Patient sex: M
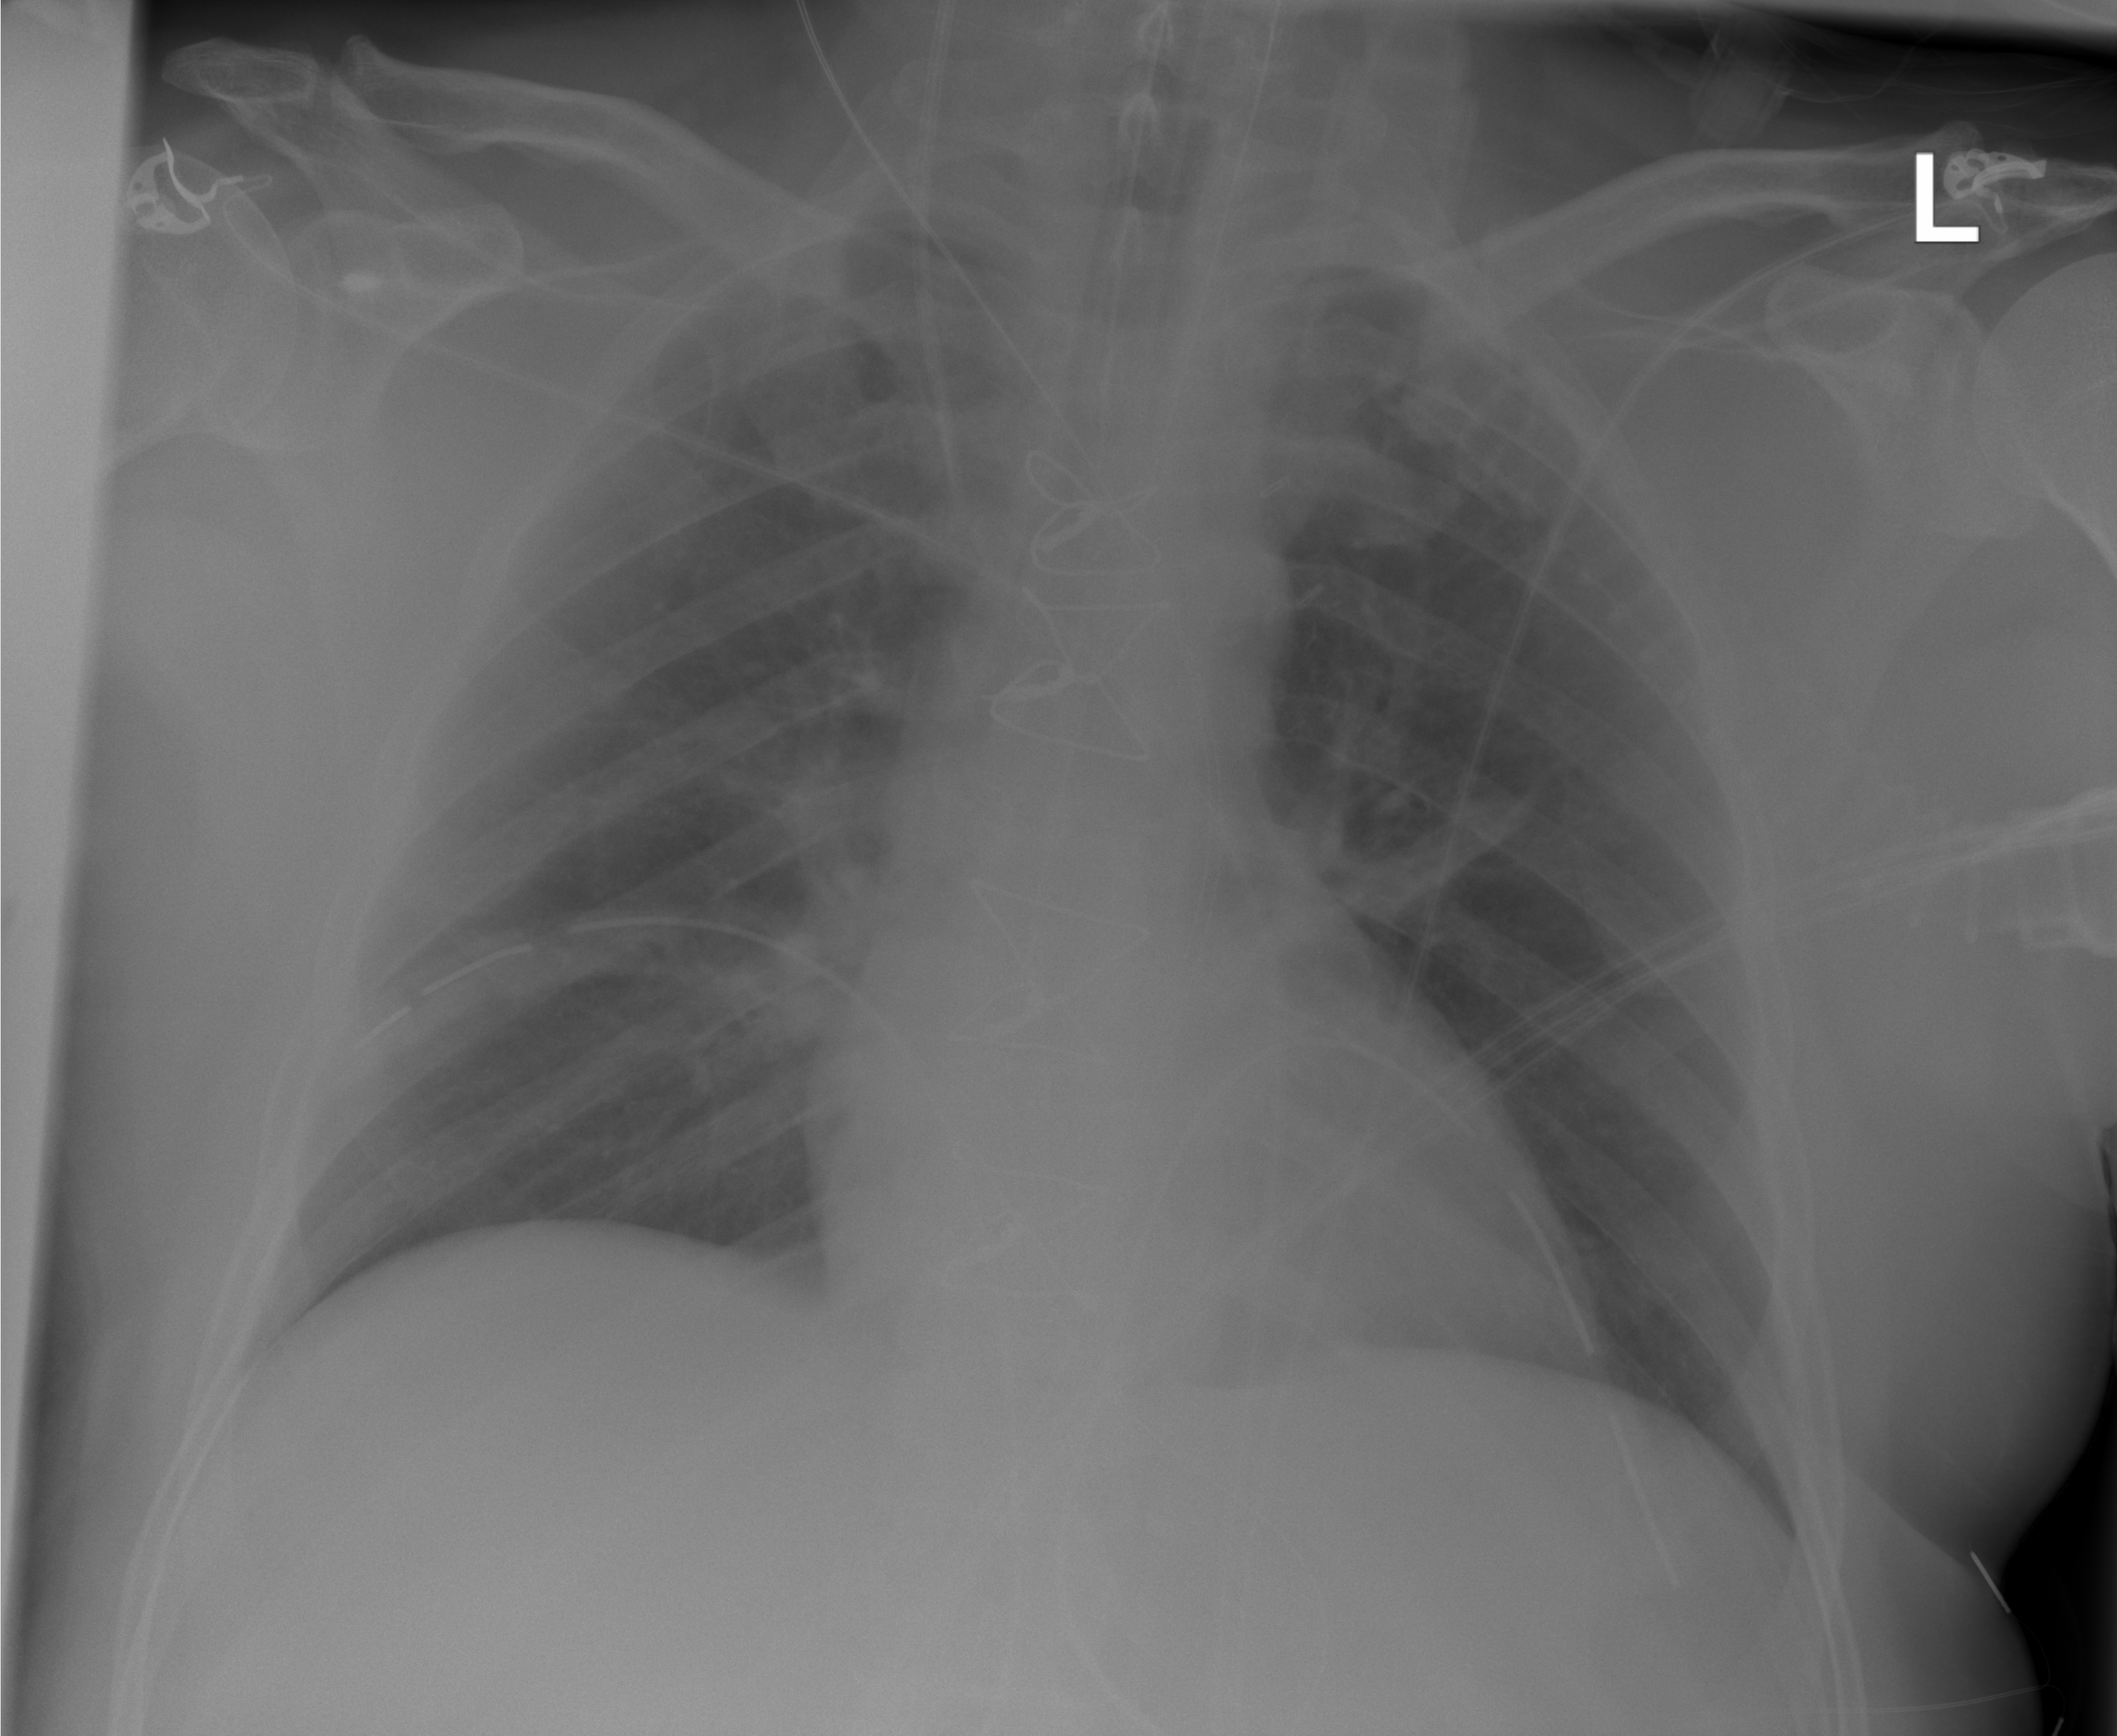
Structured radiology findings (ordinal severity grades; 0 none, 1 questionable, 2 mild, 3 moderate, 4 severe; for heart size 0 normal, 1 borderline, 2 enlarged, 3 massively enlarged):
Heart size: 1
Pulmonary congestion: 1
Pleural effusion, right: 0
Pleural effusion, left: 0
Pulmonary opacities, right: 0
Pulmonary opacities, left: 0
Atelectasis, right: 2
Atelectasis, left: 2